Question: I have a tabmenu which looks like this:

Currently, the borders are added on the listitems, but i want to put the bottom border on the ul, because it needs to have a full width and a little bit of margin before the first li.
Normally, a bottom border to the ul is added and a bottom border to the active li with the same backgroundcolor does the trick, but here i have a background-image and i can't figure out how to achieve the same.
Does somebody has a solution?
posted on jsfiddle: <URL>
'''
<ul class="tabmenu">
<li data-tab-contentid="general" class="active">Algemene gegevens</li>
<li data-tab-contentid="brands">Merken</li>
<li data-tab-contentid="openinghours">Openingsuren</li>
<li data-tab-contentid="promotions">Promoties</li>
<li data-tab-contentid="advertise">Mijn advertenties</li>
</ul>
'''
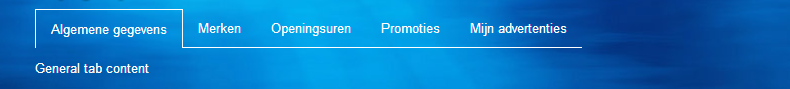
Answer: the background image does indeed complicate things a bit. you could however use the same background image on your 'li' qnd position them one pixel down over the bottom border of your 'ul'. The disadvantage of this technique is that you will have to position the background exactly in the 'li' to align perfectly with the background image of the 'ul', which makes it hardly a dynamic solution.
I think you should keep your css as is and add the small line to the left of the first 'li' and to the right of the last one, and mimic the effect this way. (At least if I understand correctly wath you are after) This should be easily achieveable with a pseudo selector like ':before' or ':after'.
I think the css would look something like this:
'''
li:first-child {
position: relative;
}
li:first-child:before {
content: '';
position: absolute;
right: 100%;
bottom: 0;
width: 30px;
border-bottom: 1px solid #fff;
}
'''
Obviously you will need to change the width, and apply something similar to 'li:last-child:after', but I guess you get the general idea. If not, feel free to ask!
and your updated fiddle: <URL>